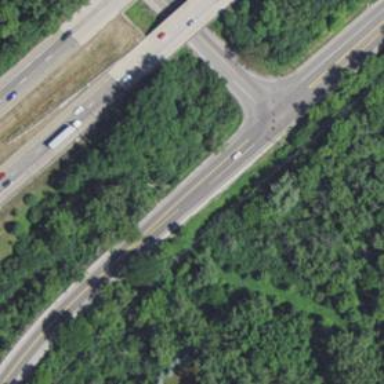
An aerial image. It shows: Tertiary road.